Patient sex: M
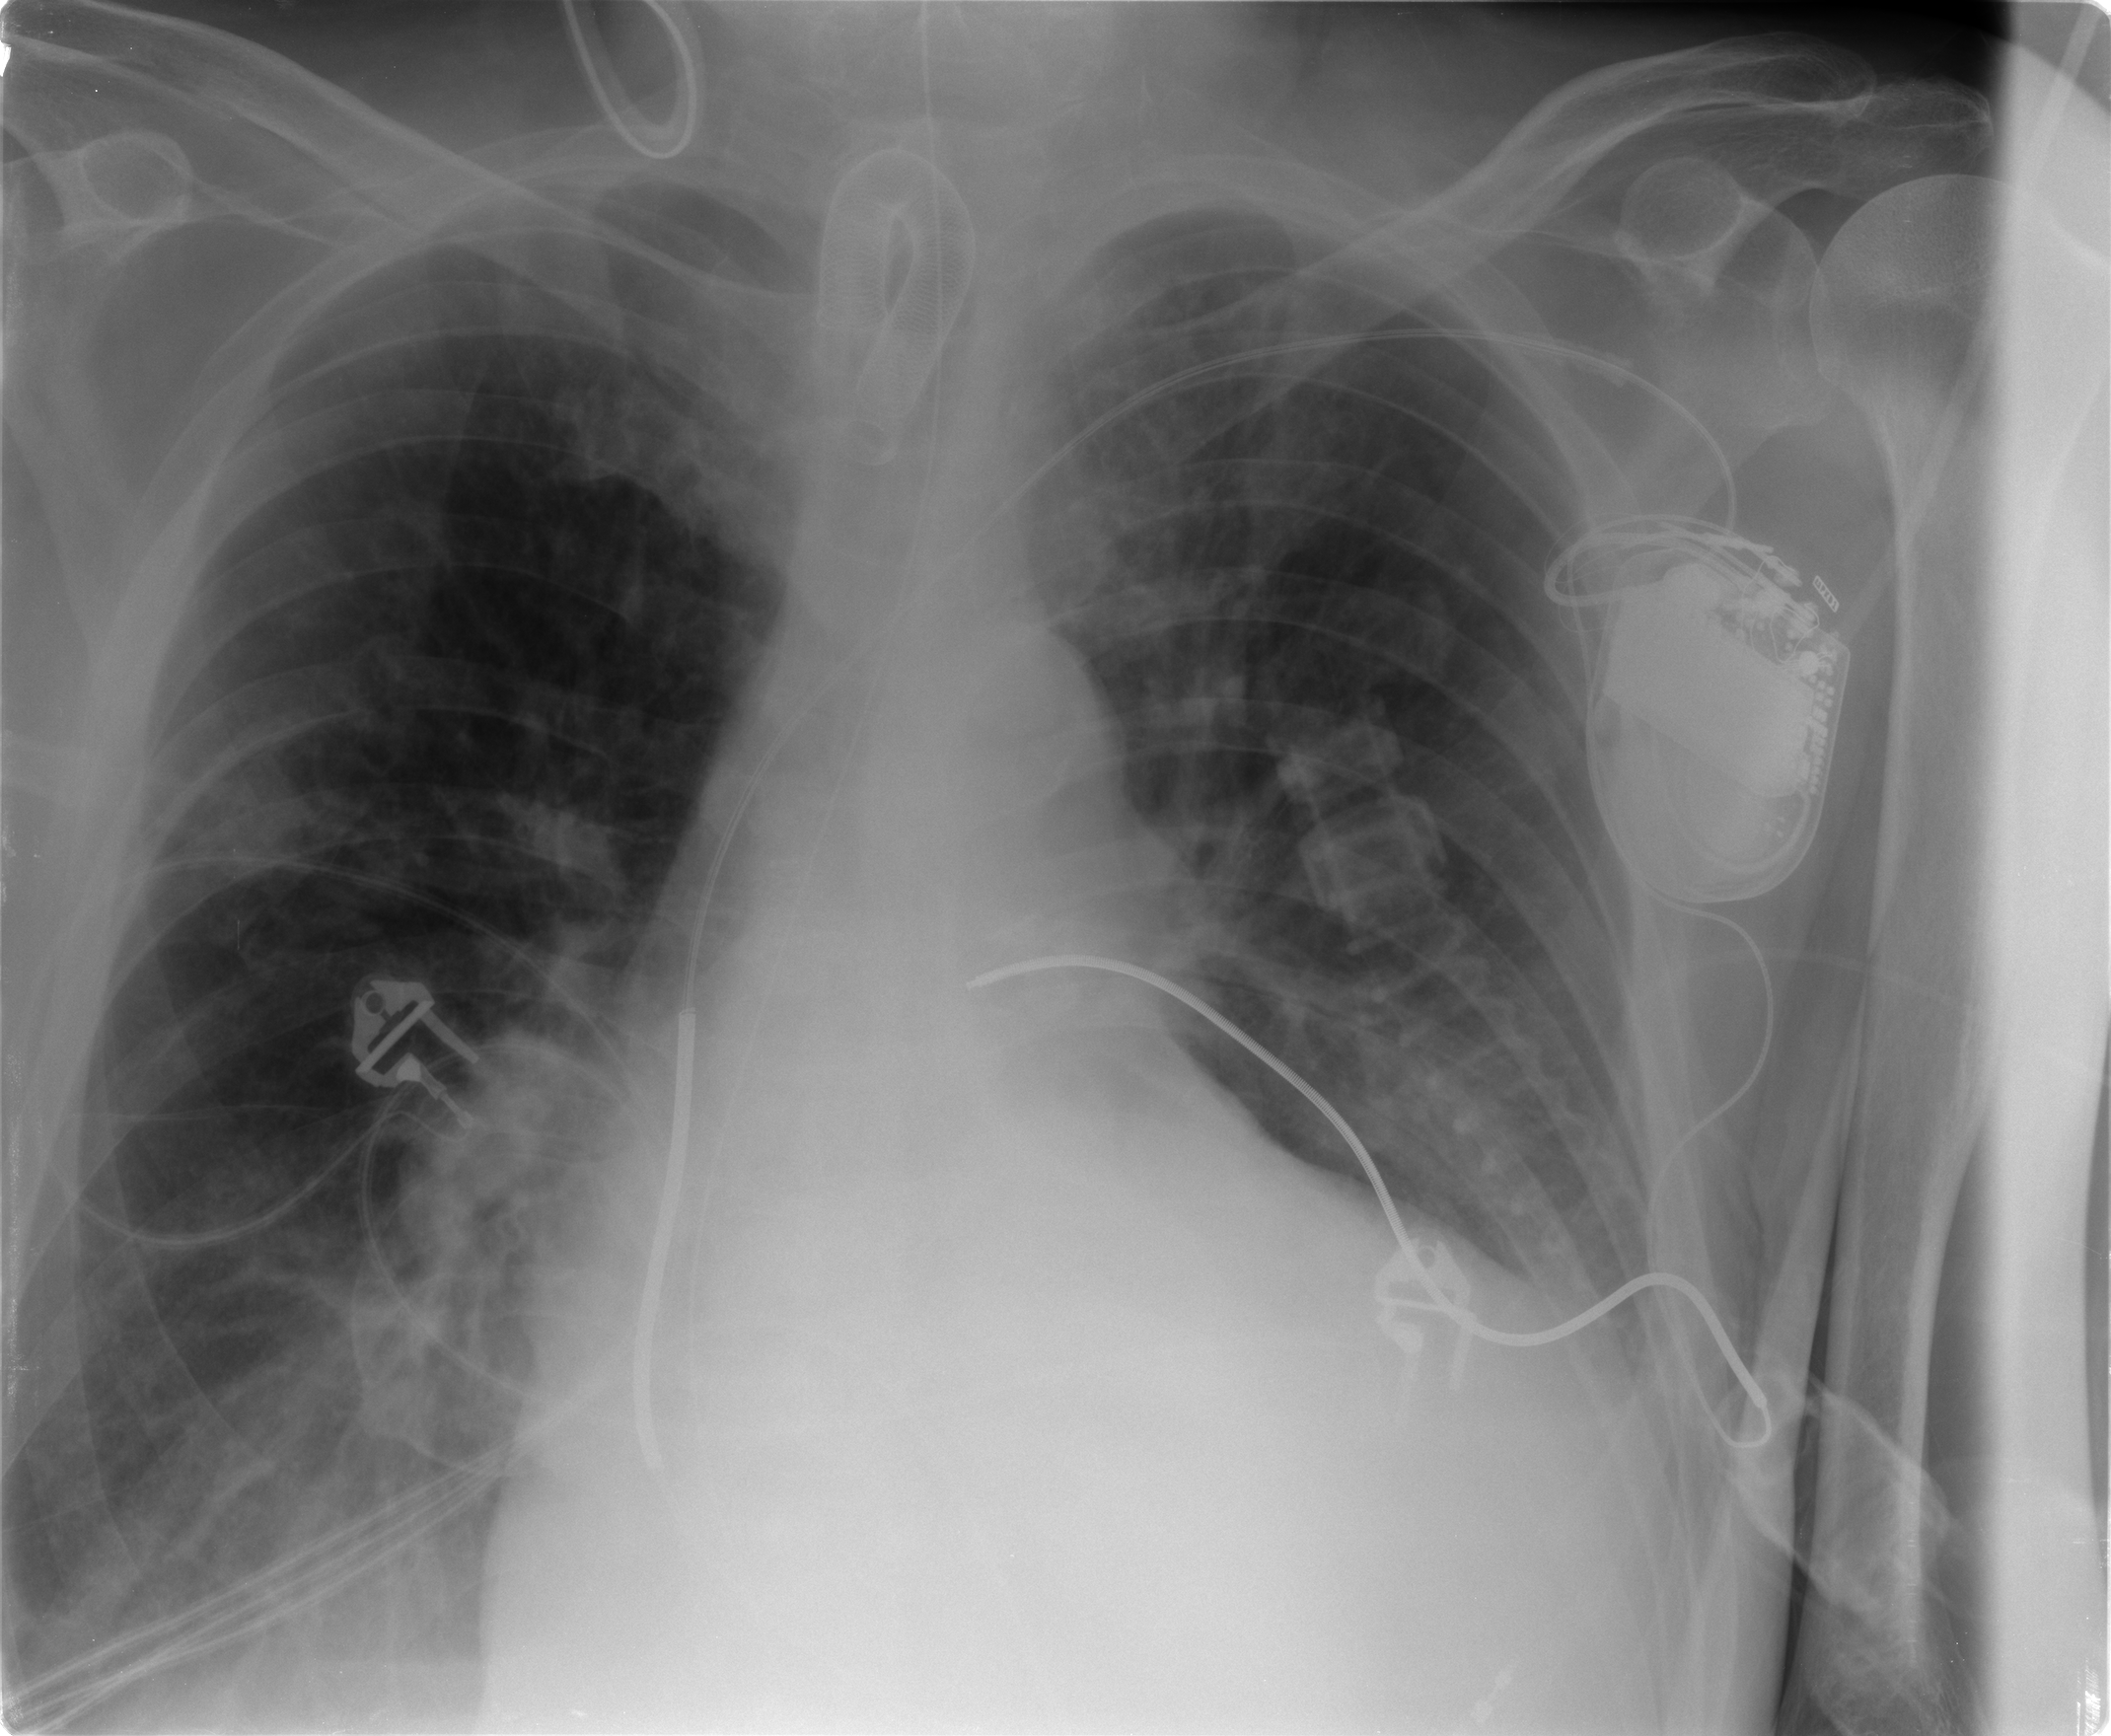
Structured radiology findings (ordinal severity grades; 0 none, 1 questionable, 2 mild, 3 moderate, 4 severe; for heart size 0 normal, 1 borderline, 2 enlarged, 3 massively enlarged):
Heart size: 3
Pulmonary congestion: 1
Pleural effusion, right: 0
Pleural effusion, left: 0
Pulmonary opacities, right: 2
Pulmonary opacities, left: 0
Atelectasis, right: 2
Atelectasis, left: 2